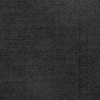
Atmospheric dust classification: dusty